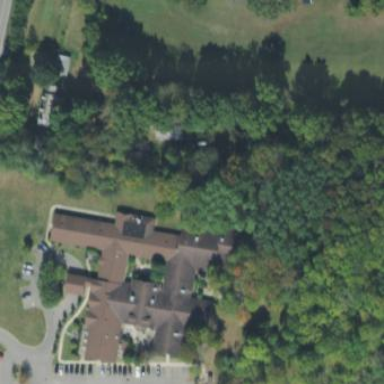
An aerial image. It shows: Nursing home building.